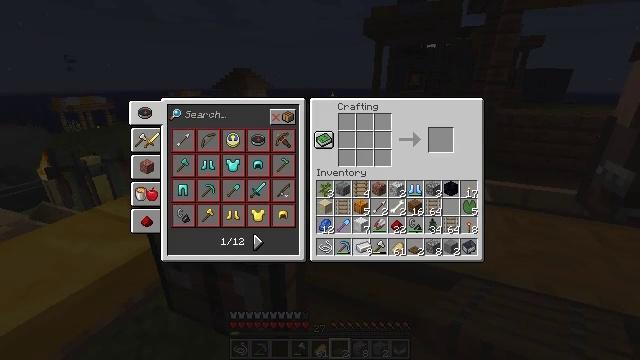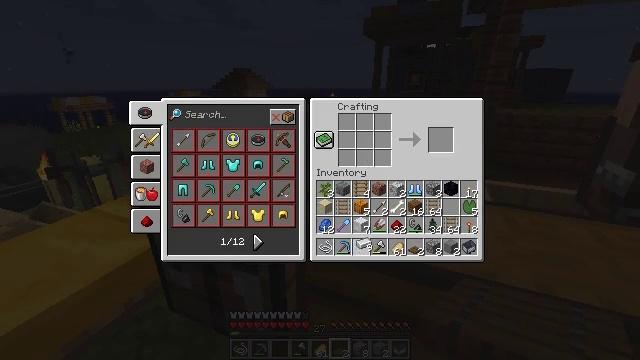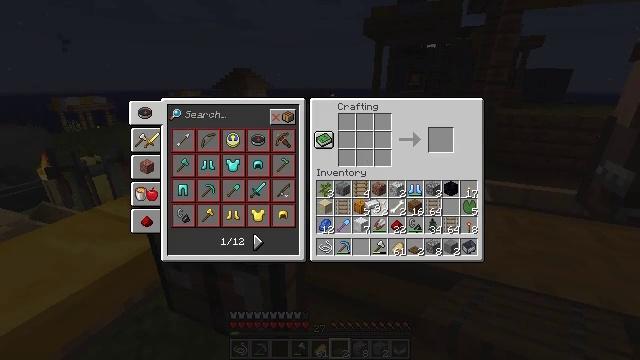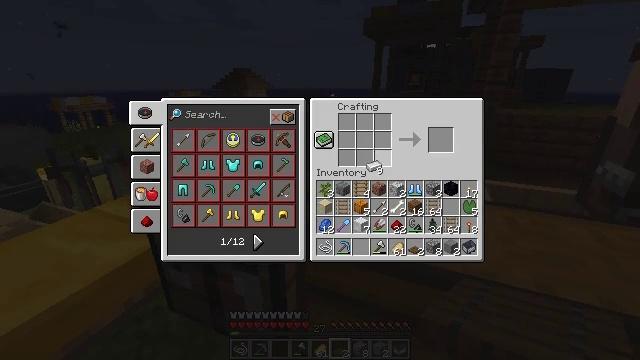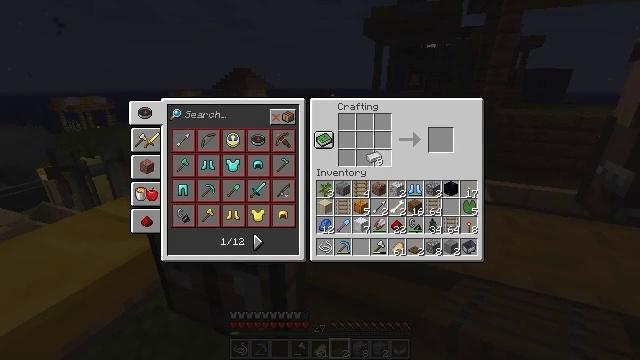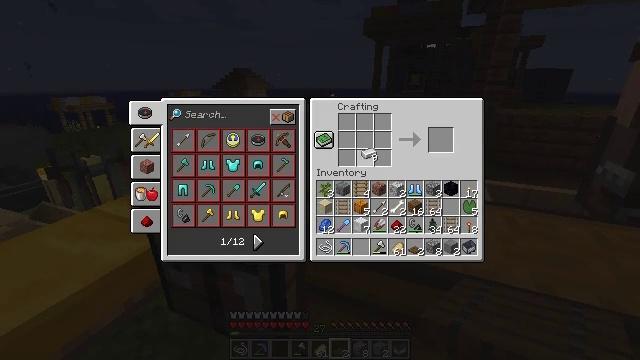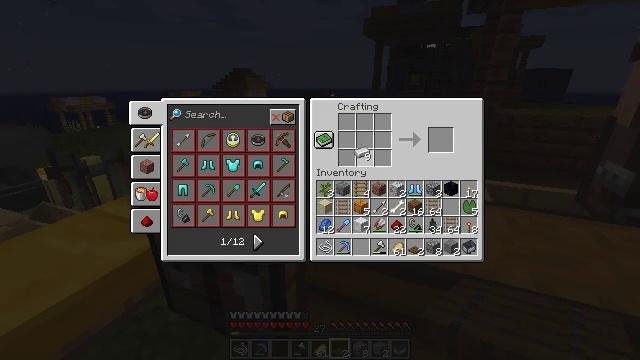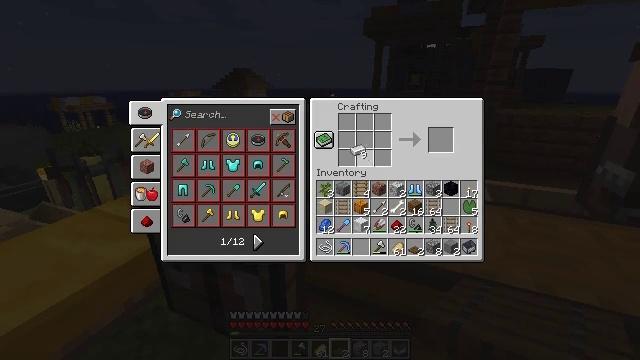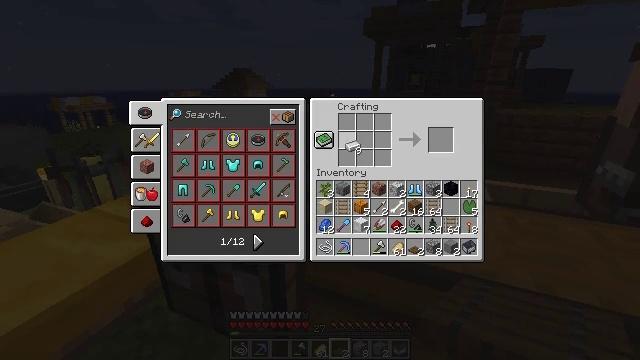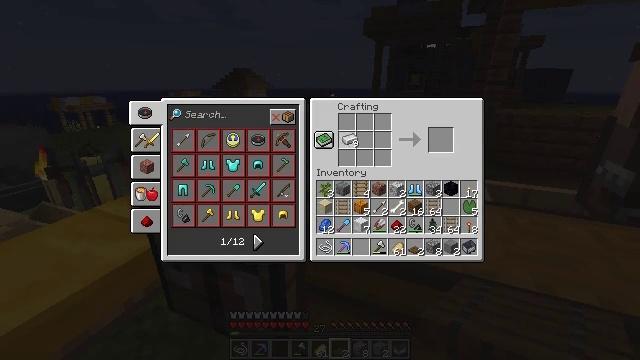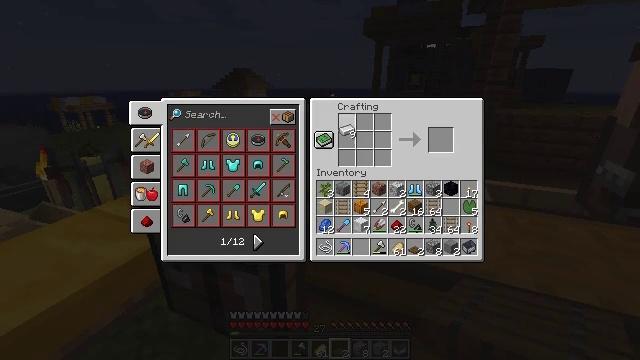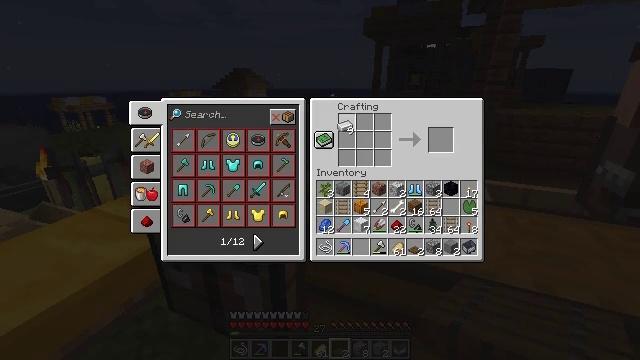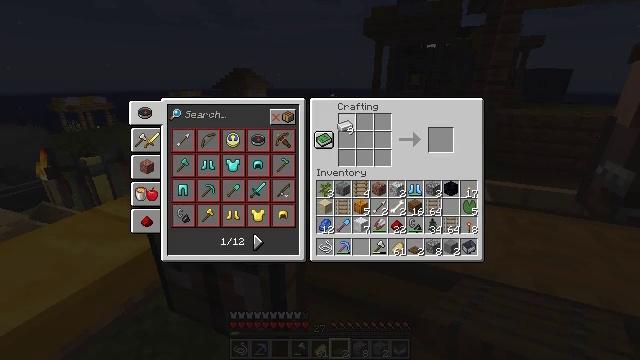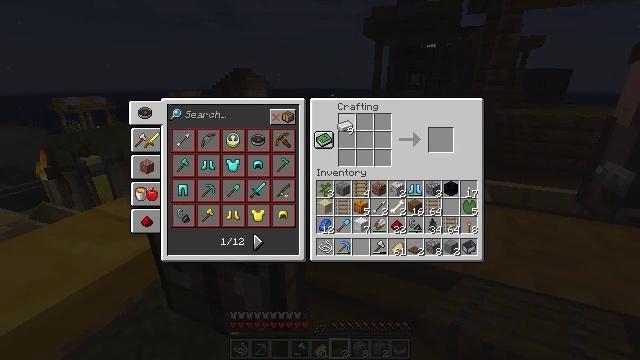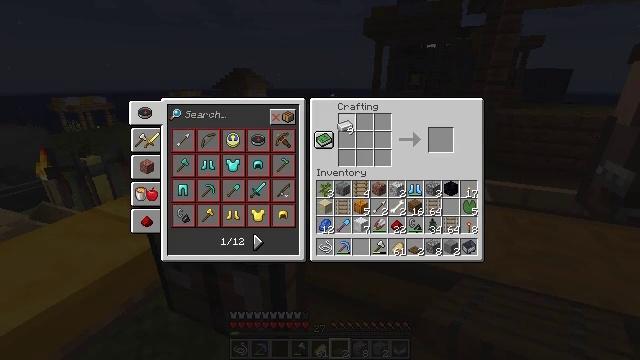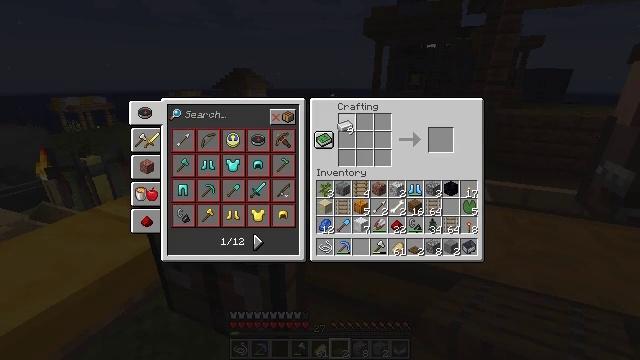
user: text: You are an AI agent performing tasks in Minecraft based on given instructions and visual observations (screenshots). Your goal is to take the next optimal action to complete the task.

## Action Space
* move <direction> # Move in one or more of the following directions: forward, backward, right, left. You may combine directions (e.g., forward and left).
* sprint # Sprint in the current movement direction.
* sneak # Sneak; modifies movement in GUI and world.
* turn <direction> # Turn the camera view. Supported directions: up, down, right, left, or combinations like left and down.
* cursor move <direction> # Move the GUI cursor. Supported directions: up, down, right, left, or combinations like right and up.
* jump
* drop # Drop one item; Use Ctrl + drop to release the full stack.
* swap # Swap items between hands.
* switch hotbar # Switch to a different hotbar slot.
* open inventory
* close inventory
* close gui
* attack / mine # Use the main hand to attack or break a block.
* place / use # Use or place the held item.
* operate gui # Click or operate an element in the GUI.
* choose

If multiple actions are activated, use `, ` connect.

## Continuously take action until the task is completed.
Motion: motion action
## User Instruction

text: Produce a smithing table through crafting.
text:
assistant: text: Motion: operate gui
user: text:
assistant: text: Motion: cursor move right and up
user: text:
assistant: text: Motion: cursor move up
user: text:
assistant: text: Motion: cursor move up
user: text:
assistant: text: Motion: no_op
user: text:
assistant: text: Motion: no_op
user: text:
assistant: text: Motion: no_op
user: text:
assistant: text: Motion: no_op
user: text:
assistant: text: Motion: cursor move up
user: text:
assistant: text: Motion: cursor move up
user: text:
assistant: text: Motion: no_op
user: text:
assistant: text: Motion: no_op
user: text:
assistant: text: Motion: no_op
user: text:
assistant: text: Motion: no_op
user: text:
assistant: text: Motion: no_op
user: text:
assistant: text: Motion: choose
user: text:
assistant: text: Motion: choose
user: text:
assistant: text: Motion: choose
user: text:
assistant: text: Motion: choose
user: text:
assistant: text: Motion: choose
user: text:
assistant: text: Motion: choose
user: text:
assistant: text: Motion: choose
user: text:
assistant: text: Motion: choose
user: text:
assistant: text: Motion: choose
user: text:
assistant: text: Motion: choose
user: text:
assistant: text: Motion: choose
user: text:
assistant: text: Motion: no_op
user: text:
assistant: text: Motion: cursor move right and down
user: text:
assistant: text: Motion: cursor move right and down
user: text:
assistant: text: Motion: no_op